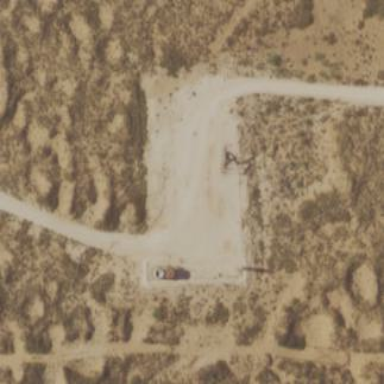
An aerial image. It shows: Wellsite surrounded by sand.